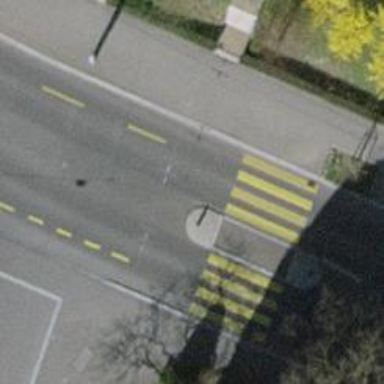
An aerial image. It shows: Uncontrolled zebra crossing with island. The crossing is marked with zebra stripes.